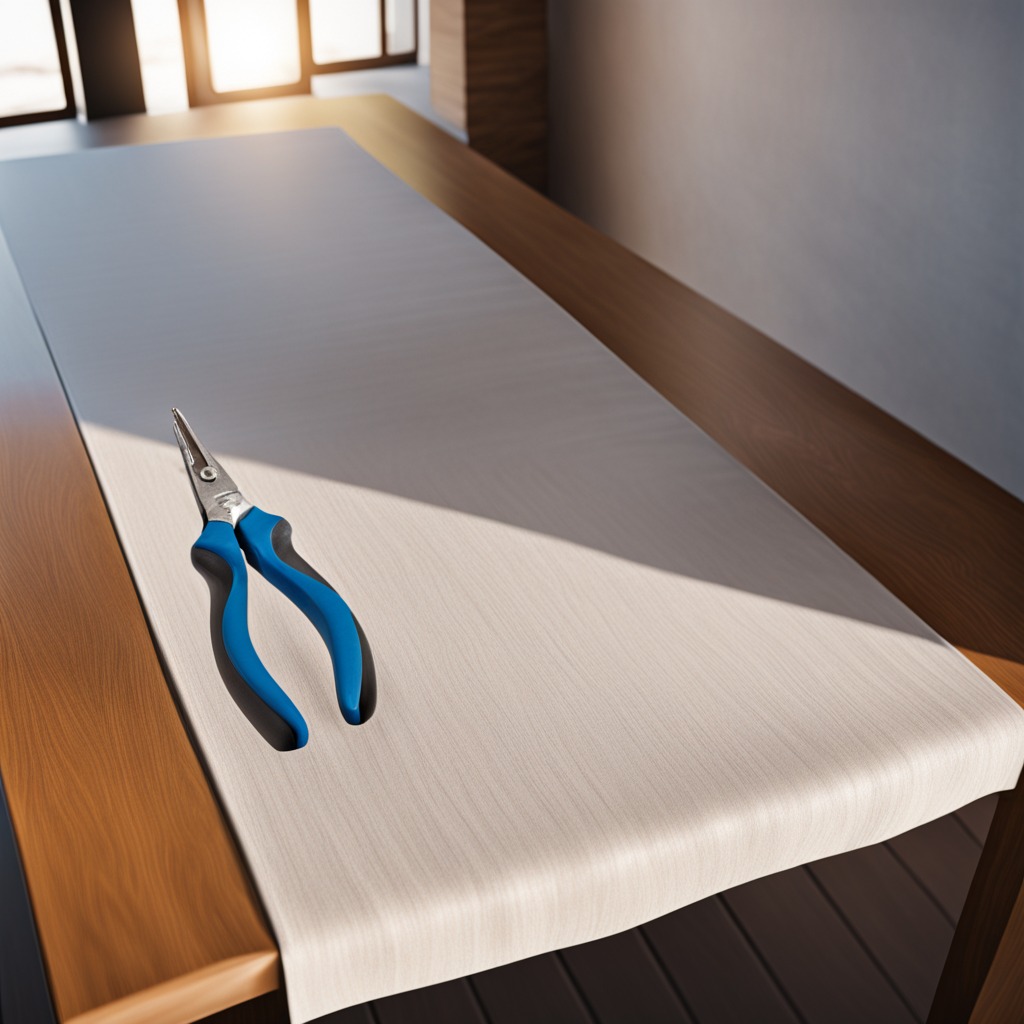
A plier is lying on the wooden table.